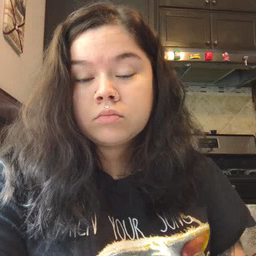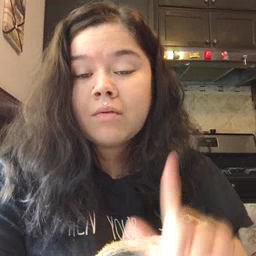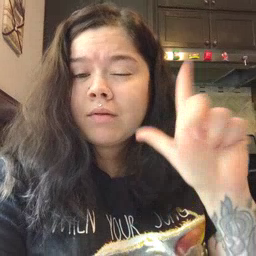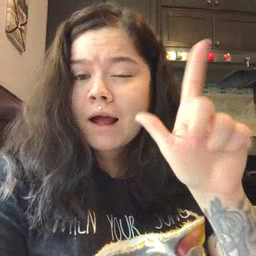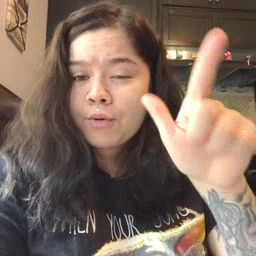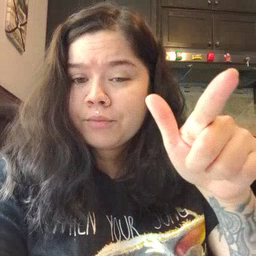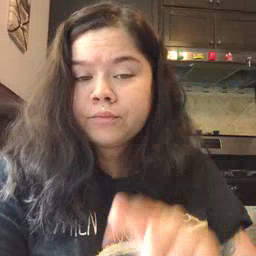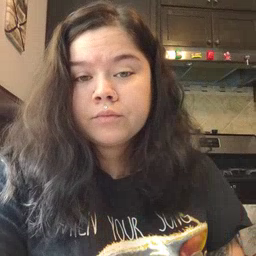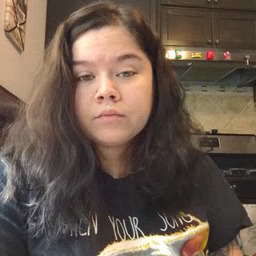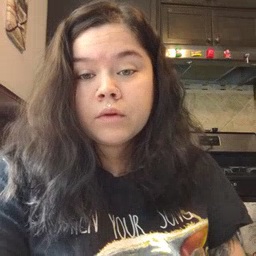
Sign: later